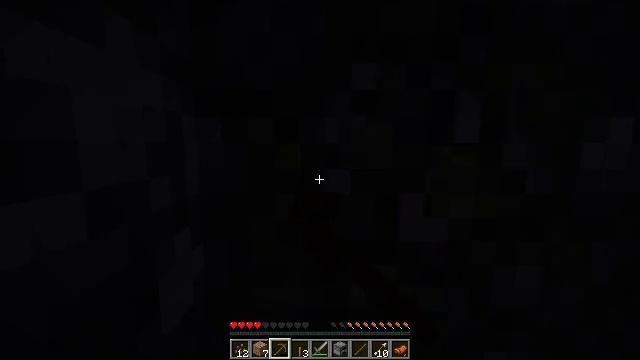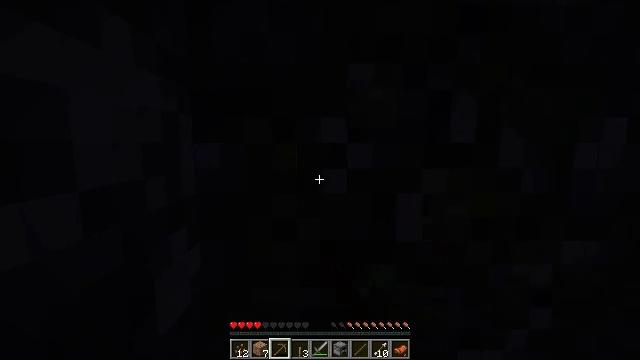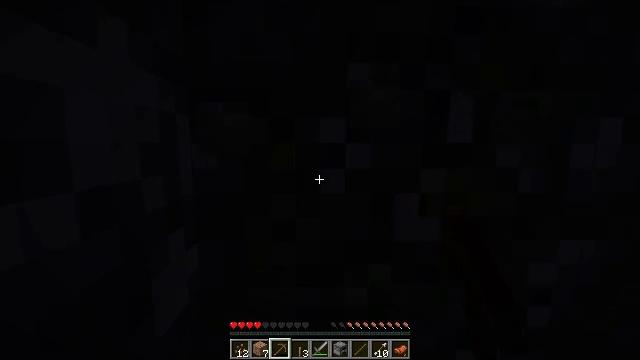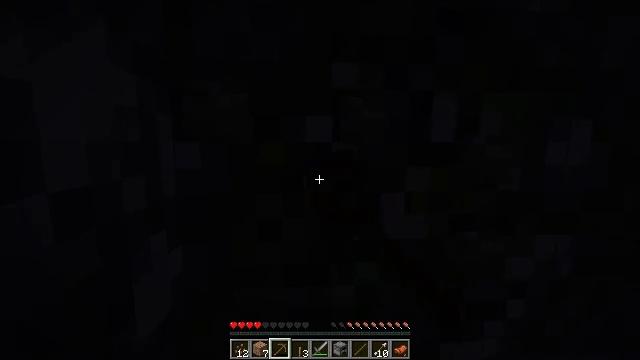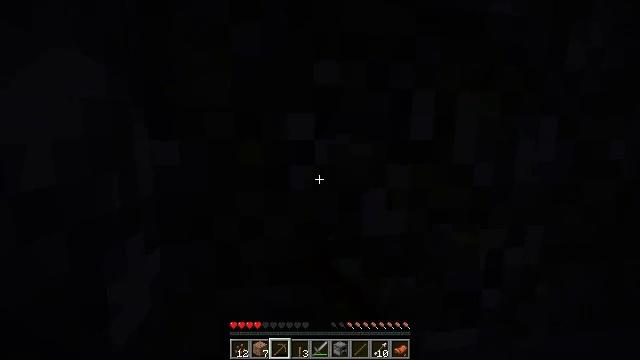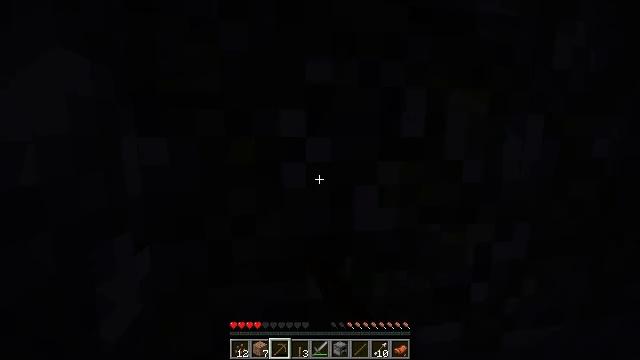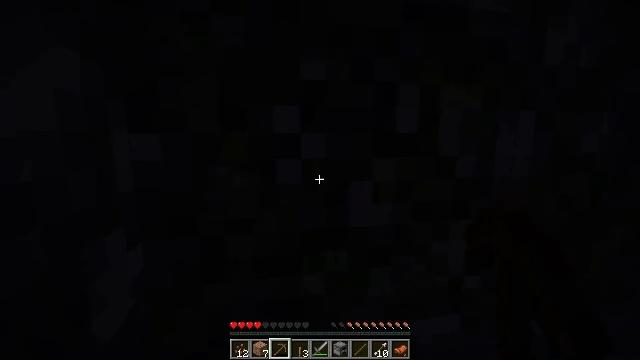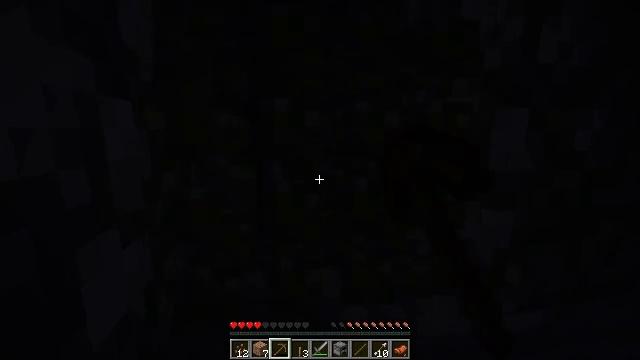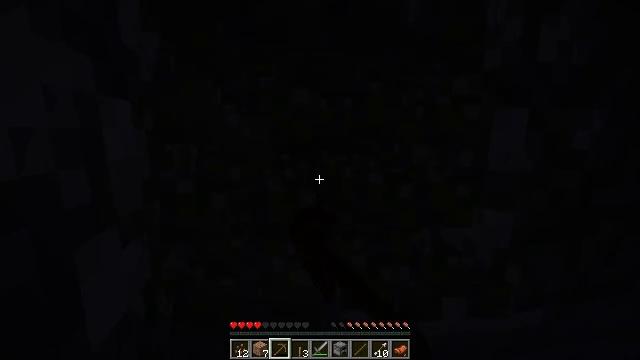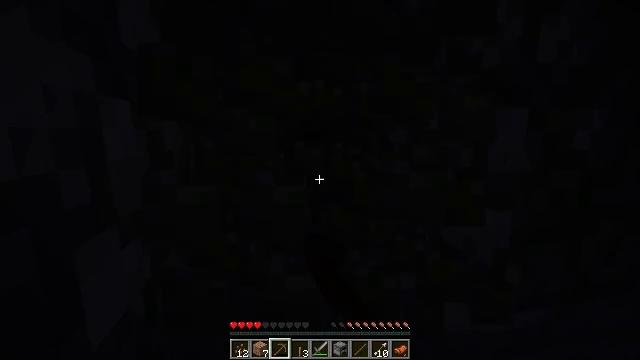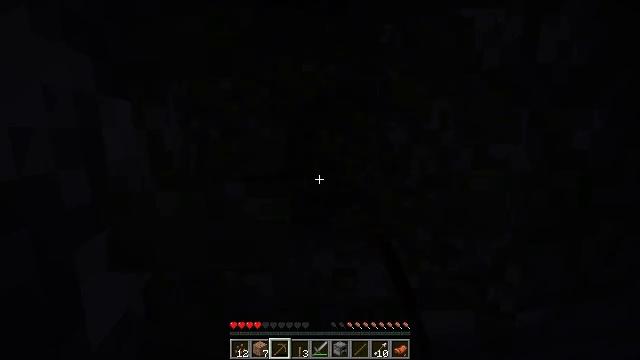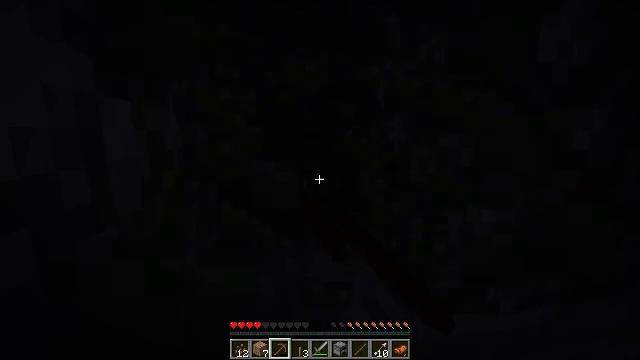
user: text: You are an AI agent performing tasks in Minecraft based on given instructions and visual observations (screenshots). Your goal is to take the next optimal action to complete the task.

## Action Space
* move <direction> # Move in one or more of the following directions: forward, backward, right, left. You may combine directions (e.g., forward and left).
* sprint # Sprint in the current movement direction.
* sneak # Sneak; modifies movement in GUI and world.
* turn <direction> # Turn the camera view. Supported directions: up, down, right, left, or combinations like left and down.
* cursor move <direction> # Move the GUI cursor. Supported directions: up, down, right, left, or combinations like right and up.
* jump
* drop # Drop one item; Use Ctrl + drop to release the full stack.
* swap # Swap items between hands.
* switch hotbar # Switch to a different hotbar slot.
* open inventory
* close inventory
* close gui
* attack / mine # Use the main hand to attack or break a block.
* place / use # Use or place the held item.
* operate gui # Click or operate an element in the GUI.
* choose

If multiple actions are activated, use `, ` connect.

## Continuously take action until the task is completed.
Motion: motion action
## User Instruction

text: Extract mossy cobblestone using a pickaxe.
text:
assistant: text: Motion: attack / mine
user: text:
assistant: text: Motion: attack / mine
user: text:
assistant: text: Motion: turn right, attack / mine
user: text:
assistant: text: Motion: turn right, attack / mine
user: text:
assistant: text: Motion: turn right, attack / mine
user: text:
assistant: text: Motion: turn right, attack / mine
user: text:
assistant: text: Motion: attack / mine
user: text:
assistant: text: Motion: attack / mine
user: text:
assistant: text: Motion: attack / mine
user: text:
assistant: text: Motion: attack / mine
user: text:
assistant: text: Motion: attack / mine
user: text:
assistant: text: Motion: attack / mine